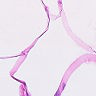
Metastatic tissue present: no